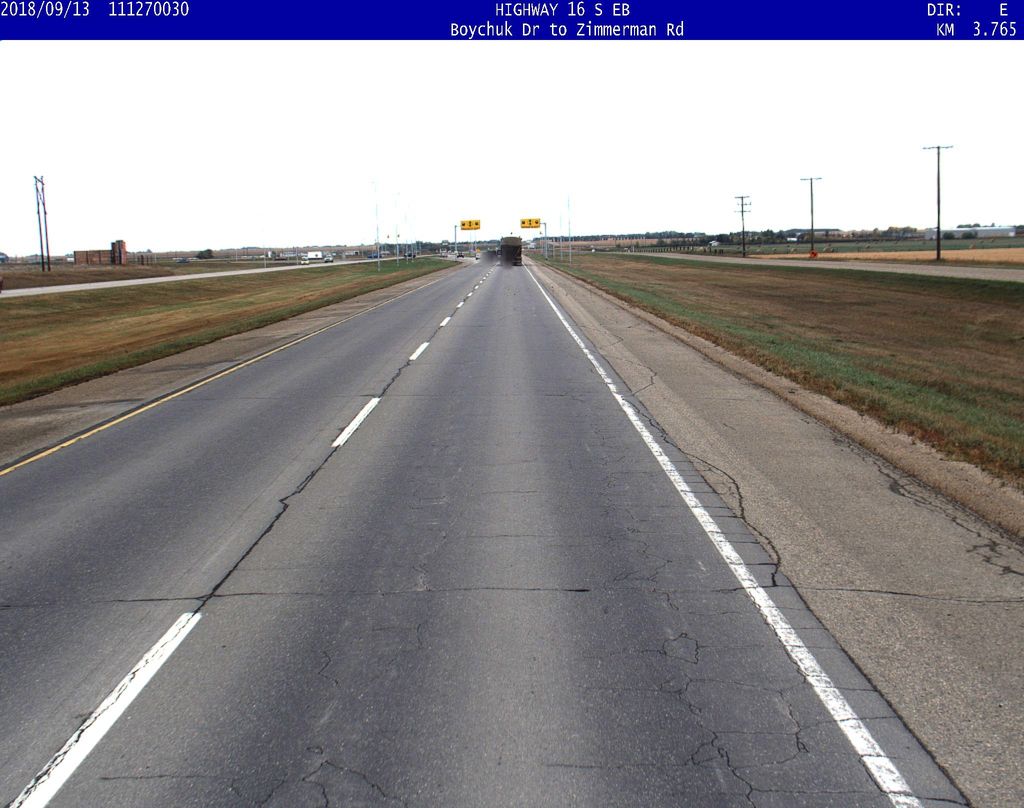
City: saskatoon